Question: I have created a layout with a 'database' call where a 'button' will be created for each item inside the 'database'. The 'buttons' are created like I need and I also found out, how to set up the 'layout_width' and 'layout_height' but all 'buttons' are placed in the same position and overlap each other so that only the last created 'button' can be accessed. My code for creating the 'buttons' looks like this:
'''
Button bt = new Button(this);
bt.setText("Button Title");
bt.setLayoutParams(new RelativeLayout.LayoutParams(LayoutParams.FILL_PARENT, LayoutParams.WRAP_CONTENT));
linerLayout.addView(bt);
'''
The activity looks like that, after generating the buttons:

I looked at each method that can be used for the button but didn't find anything to define the position. I just thought about following method:
'''
bt.layout(l, t, r, b);
'''
but don't know exactly how to use it and thought there might be a simpler method to solve this problem. Anybody who knows a workaround?!
---
## CHANGED CODE
I just tryied to set the layout parameters like explained from "Chen doron". I have a relative layout inside my xml file:
'''
<RelativeLayout
android:id="@+id/llActOver"
android:layout_width="fill_parent"
android:layout_height="fill_parent"
android:layout_weight="2" >
</RelativeLayout>
'''
and formatted the generated buttons like this:
'''
Button bt = new Button(context);
bt.setText(c.getString(iDef));
fontClass.setFont(bt);
//RelativeLayout placeholder = new RelativeLayout(context);
RelativeLayout.LayoutParams layoutParam =
new RelativeLayout.LayoutParams(LayoutParams.FILL_PARENT,
LayoutParams.WRAP_CONTENT);
if(rowCount < 1){
layoutParam.addRule(RelativeLayout.ALIGN_PARENT_TOP);
rowCount++;
}else{
layoutParam.addRule(RelativeLayout.ALIGN_PARENT_TOP, lastButtonId);
}
lastButtonId = bt.getId();
//placeholder.addView(bt, layoutParam);
linearLayout.addView(bt, layoutParam);
'''
I save the buttons id at the end of the loop so that the last buttons id can be accessed in the next round.
I also tryied to create a new relativ layout for each new button like the commented part of the code shows but even without the new layout nothing happens and i still just have all buttons overlapped.
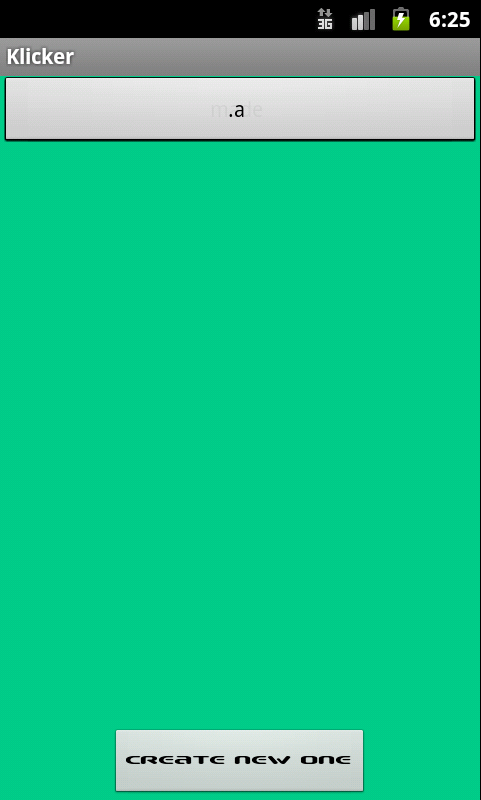
Answer: I finally solved the problem, but just by trying each possible combination of layout types.
I found out, i have to define a LinearLayout inside the XML file and the attribute android:orientation="vertical" is affordable. all the other parameters that have been set before were unimportant.
So now i have a LinearLayout inside a ScrollView in my xml file:
'''
<ScrollView
android:layout_width="fill_parent"
android:layout_height="fill_parent"
android:layout_weight="2" >
<LinearLayout
android:id="@+id/llActOver"
android:layout_width="fill_parent"
android:layout_height="fill_parent"
android:orientation="vertical">
</LinearLayout>
</ScrollView>
'''
and inside the java database i have following code to create a button for each row in the db, setting its Text and Font and add it to the loaded layout:
'''
for (c.moveToFirst(); !c.isAfterLast(); c.moveToNext()) {
Button bt = new Button(context);
bt.setText(c.getString(iDef));
fontClass.setFont(bt);
linearLayout.addView(bt);
}
'''
and here a screenshot of the result:

maybe somebody else who has the same problem won't need to worry as long as me with this description.